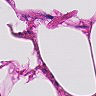
Metastatic tissue present: no